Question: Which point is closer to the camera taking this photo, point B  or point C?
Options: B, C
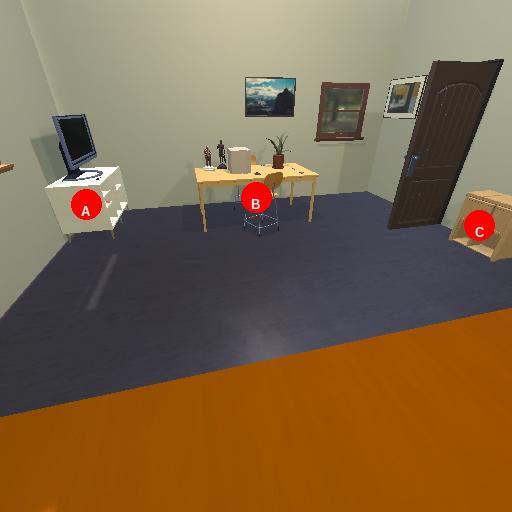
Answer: B